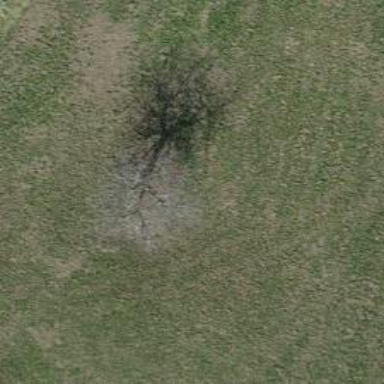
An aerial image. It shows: Beautiful tree in nature.